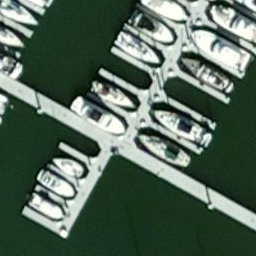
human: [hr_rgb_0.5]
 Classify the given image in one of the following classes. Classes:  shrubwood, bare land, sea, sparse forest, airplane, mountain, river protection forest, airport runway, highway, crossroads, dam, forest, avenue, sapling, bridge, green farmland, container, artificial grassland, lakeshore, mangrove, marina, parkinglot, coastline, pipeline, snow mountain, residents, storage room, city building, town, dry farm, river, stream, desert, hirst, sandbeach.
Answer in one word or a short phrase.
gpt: marina